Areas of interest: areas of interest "Weixing City Phase 5"
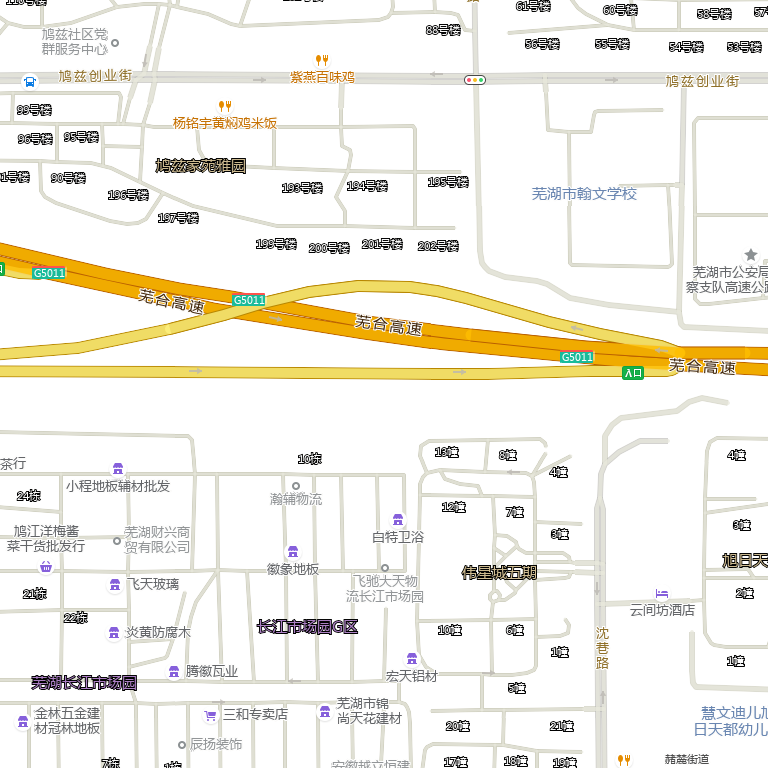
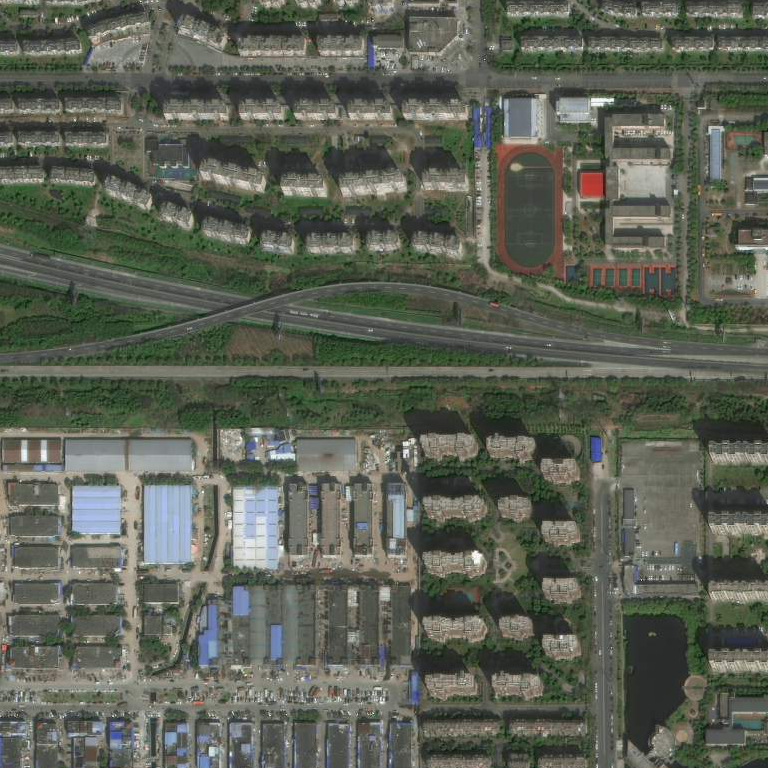